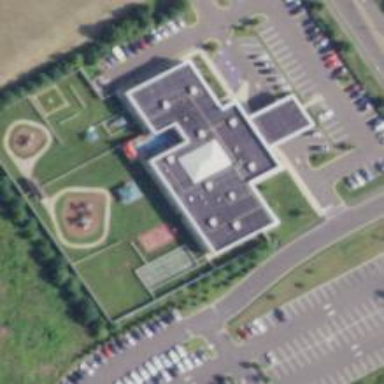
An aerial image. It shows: Kindergarten building.